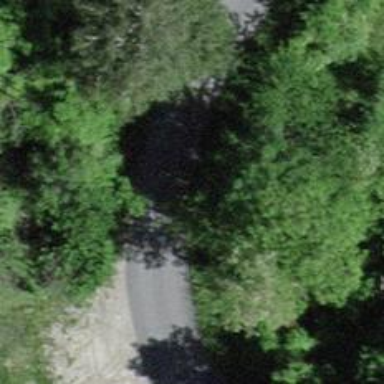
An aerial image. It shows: Culvert tunnel.